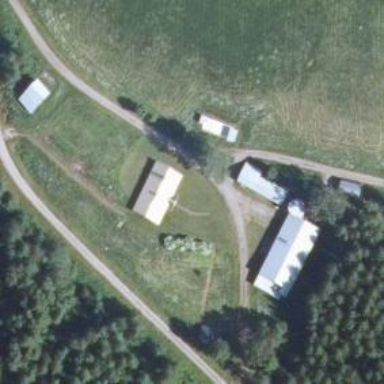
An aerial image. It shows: Farmyard area.